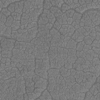
Label: not_dusty